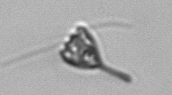
Label: Pyramimonas_longicauda